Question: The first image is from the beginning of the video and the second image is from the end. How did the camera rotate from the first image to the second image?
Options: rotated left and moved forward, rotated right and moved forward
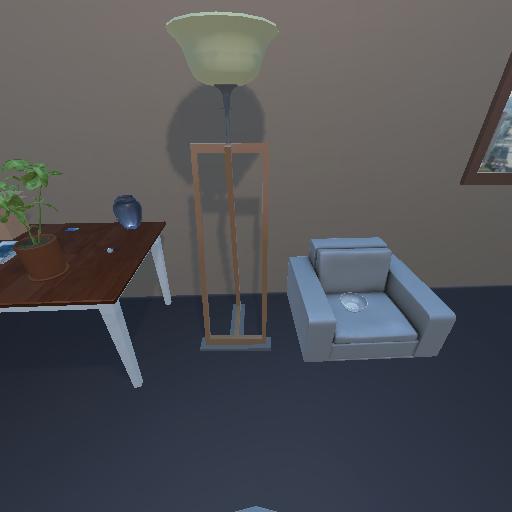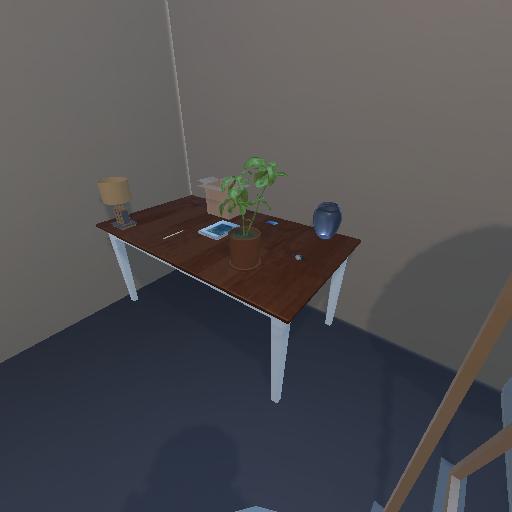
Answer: rotated left and moved forward